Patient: sex M, age 45
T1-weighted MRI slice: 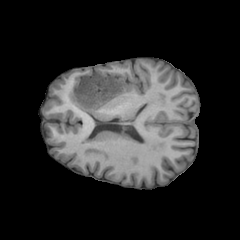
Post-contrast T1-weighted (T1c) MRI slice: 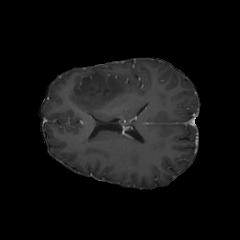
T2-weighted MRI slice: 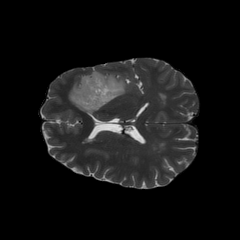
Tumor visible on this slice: yes
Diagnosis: Oligodendroglioma, IDH-mutant, 1p/19q-codeleted
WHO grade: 2